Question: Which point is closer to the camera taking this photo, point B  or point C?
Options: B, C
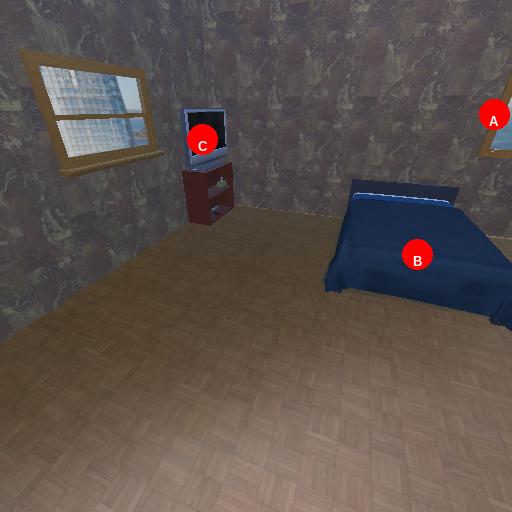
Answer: B